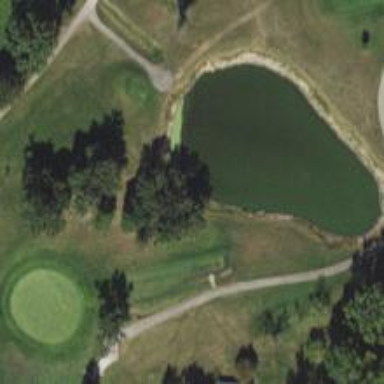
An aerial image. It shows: Water hazard on golf course.